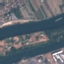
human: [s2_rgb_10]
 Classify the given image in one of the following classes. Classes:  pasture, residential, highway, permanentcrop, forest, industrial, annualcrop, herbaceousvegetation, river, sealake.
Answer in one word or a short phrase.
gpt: River